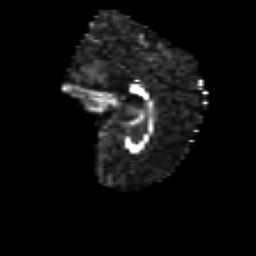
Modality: FA
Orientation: sagittal
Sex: female
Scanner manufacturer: siemens
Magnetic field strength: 3 T
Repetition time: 5 s
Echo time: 0.071 s